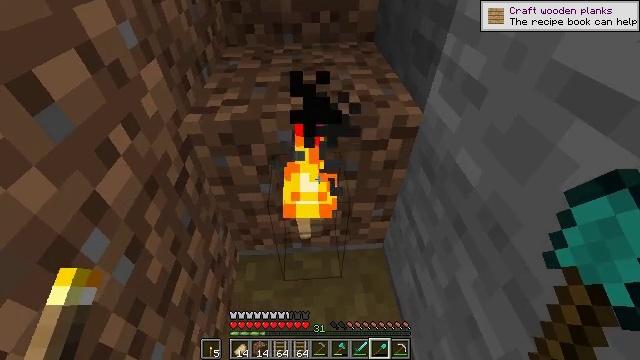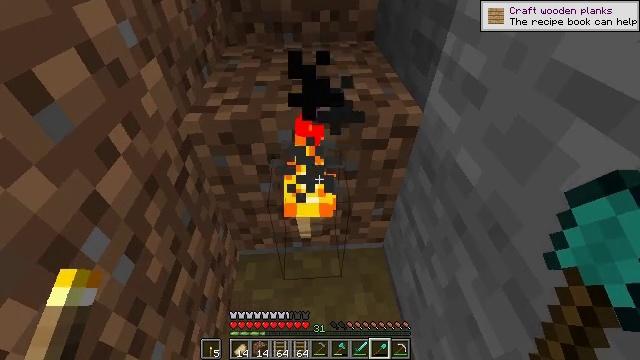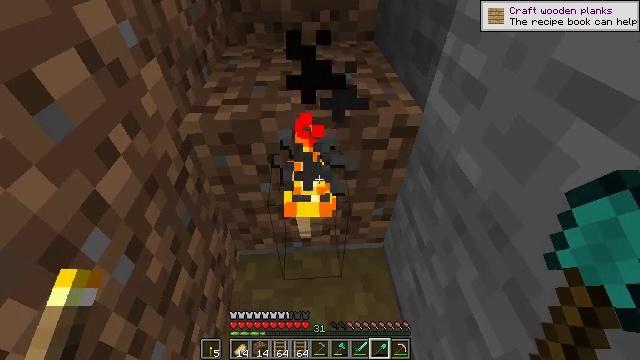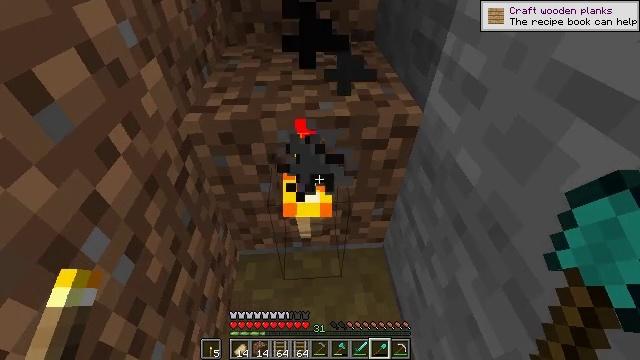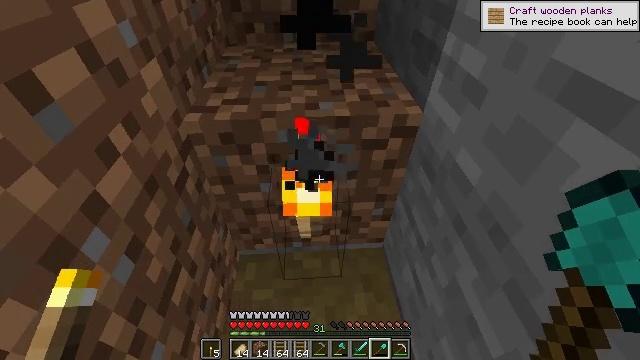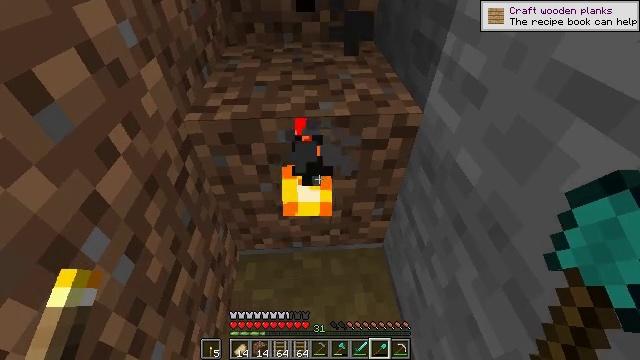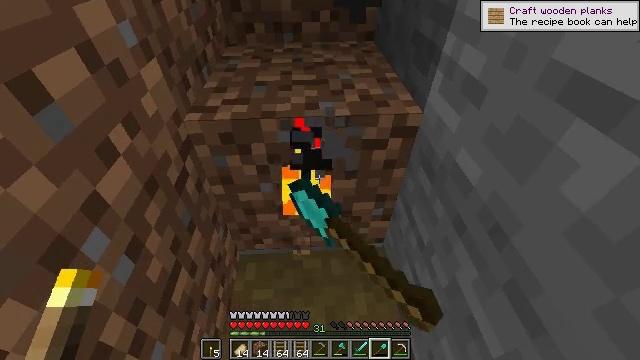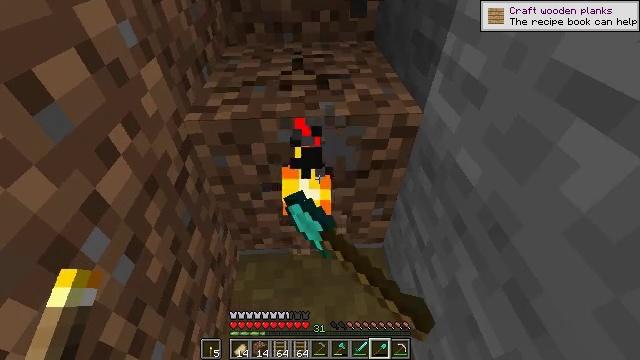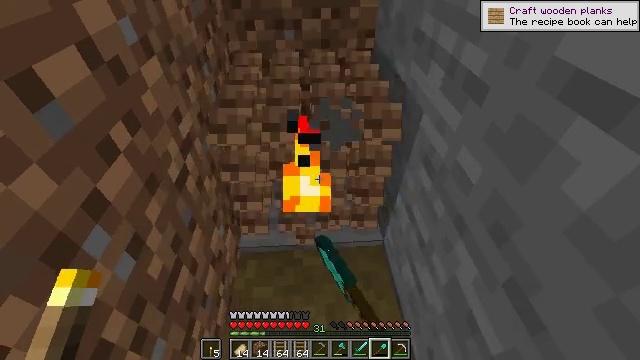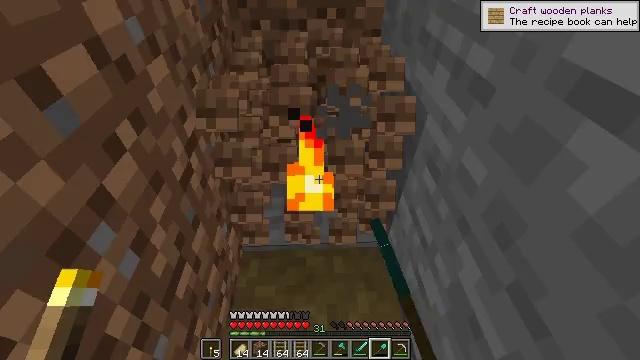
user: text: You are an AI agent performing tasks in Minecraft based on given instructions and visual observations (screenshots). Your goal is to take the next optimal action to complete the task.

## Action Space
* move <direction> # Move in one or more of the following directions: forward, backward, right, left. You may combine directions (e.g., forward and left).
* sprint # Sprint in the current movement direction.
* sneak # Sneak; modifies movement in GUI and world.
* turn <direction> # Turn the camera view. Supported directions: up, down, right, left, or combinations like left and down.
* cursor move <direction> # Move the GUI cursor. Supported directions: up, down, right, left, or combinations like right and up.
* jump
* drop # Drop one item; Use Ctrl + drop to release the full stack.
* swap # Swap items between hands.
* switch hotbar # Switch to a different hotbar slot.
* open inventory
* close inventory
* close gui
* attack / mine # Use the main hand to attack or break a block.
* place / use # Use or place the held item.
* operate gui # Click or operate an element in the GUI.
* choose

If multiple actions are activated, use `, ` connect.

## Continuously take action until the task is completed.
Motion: motion action
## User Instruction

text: Gather the wall torch from the wall.
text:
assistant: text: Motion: no_op
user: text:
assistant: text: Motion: no_op
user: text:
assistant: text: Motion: no_op
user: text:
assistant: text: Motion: no_op
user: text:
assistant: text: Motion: attack / mine
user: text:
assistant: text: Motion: attack / mine
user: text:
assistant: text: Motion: attack / mine
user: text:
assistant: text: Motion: attack / mine
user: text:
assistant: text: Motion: turn left
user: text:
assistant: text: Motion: no_op